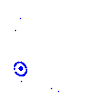
Particle: pion